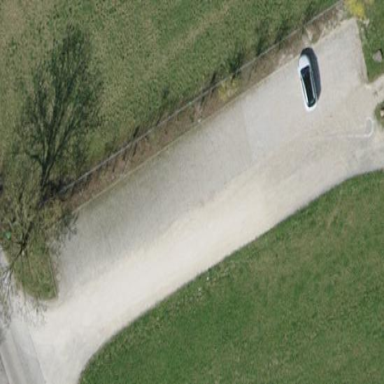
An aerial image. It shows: Parking area with grass paver surface.